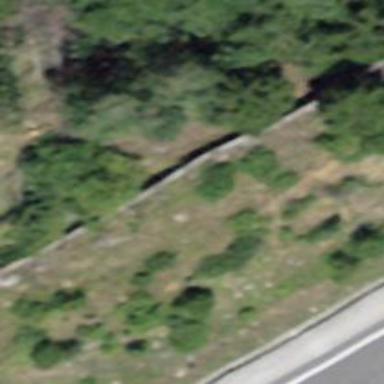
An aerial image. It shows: Retaining wall.